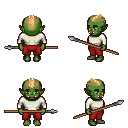
a pixel art fantasy rpg character, female body template, orc, green skin, white long-sleeve shirt, red pants, light blonde short mohawk hairstyle, spear, four views (front, back, left, right), 2x2 character sprite sheet, small pixel art, hard edges, no anti-aliasing